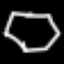
Label: octagon